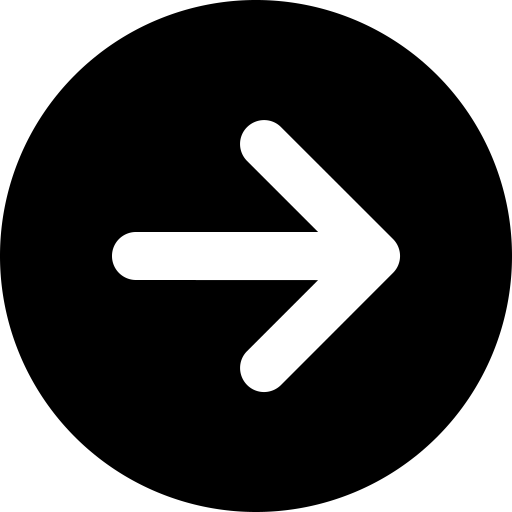
Tags: icon, FontAwesome, fa-icon, solid, circle, arrow, right